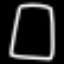
Label: square